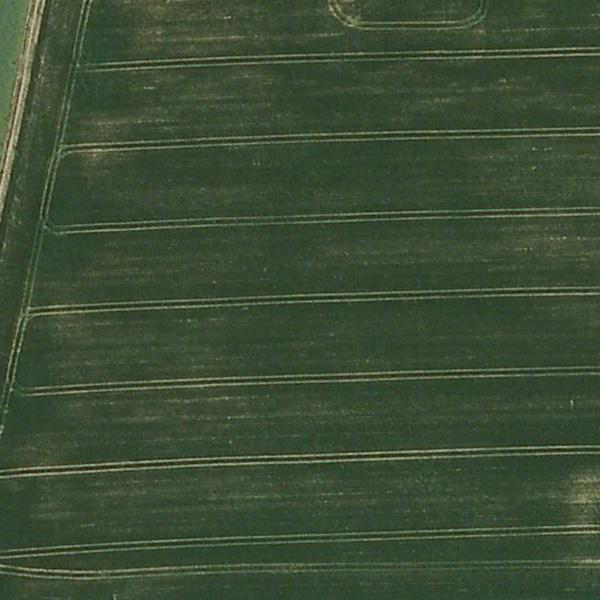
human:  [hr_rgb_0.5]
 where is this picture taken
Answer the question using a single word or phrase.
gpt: meadow